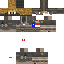
A male human skin with medium skin, wearing brown long hair dressed in a blue hoodie and black pants, featuring a closed mouth.